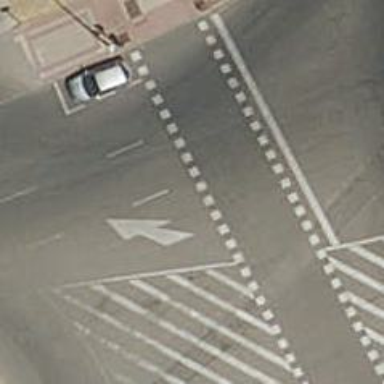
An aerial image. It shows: Road crossing with traffic signals.